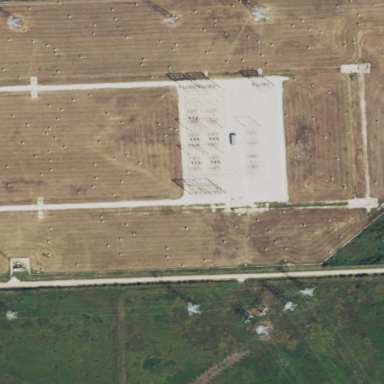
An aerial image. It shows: Fenced power substation at the transmission level.